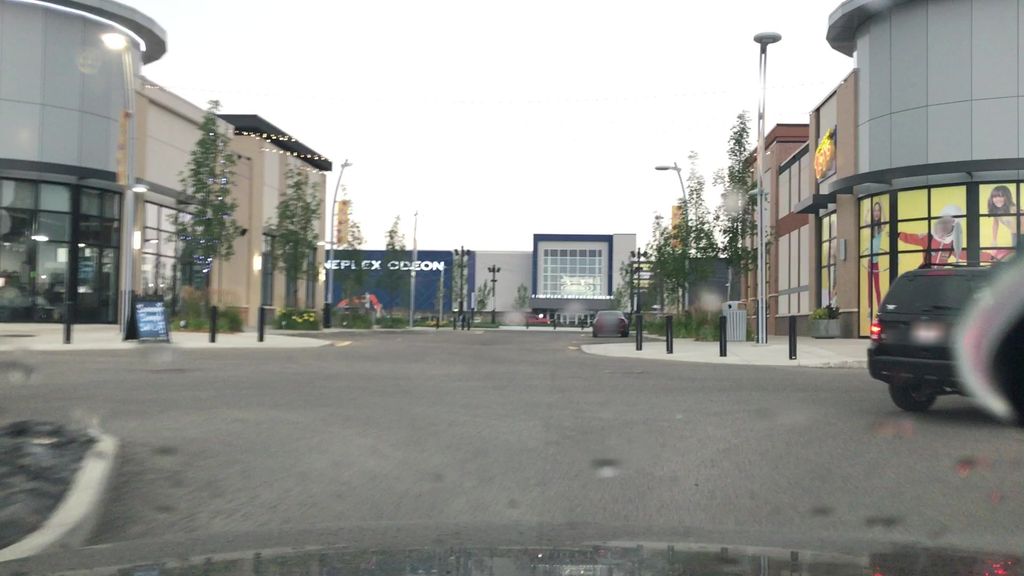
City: edmonton